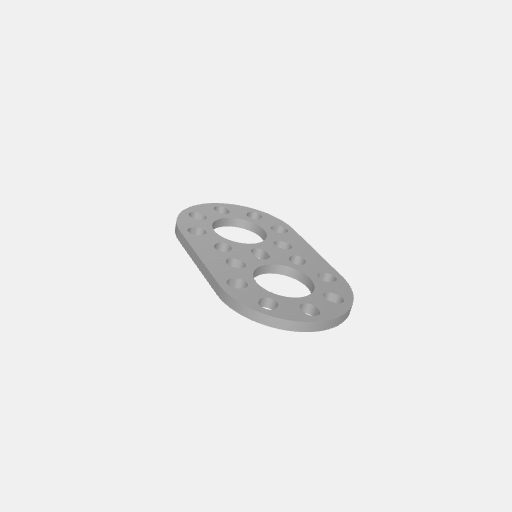
Part: PatternPlateRoundEnd2H